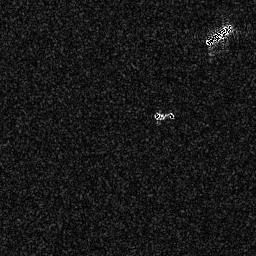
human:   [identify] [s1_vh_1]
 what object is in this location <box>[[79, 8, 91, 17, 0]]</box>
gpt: <ref>1 medium ship at the top right</ref>